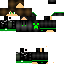
A male skeleton skin with dark skin, wearing brown helmet dressed in a green armor chest and black pants, featuring a closed mouth.